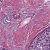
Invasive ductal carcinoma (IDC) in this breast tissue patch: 0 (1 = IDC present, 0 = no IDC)